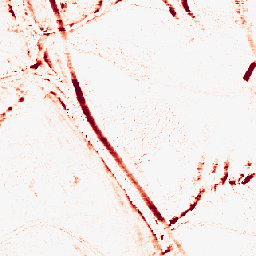
Category: morphological
Decomposition family: morphological_ellipse
Decomposition parameters: operation: opening
width: 5
height: 10
Upsampling method: area
Upsampling parameters: scale: 8
Upsampling scale: 8